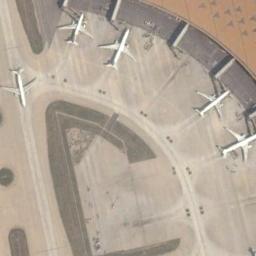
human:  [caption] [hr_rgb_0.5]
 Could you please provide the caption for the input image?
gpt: Five airplanes were parked on the airport  around the building .

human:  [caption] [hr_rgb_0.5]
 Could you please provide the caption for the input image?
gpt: One aircraft was on the runway and other four were at the corresponding gates .

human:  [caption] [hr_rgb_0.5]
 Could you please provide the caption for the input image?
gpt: Four planes parked next to the quarter ring boarding bridges of a terminal and another plane on the runway on their left .

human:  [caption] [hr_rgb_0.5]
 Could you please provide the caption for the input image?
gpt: Five planes are around the terminal building .

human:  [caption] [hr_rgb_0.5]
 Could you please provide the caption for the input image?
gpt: Five planes are parked at the airport next to the road .